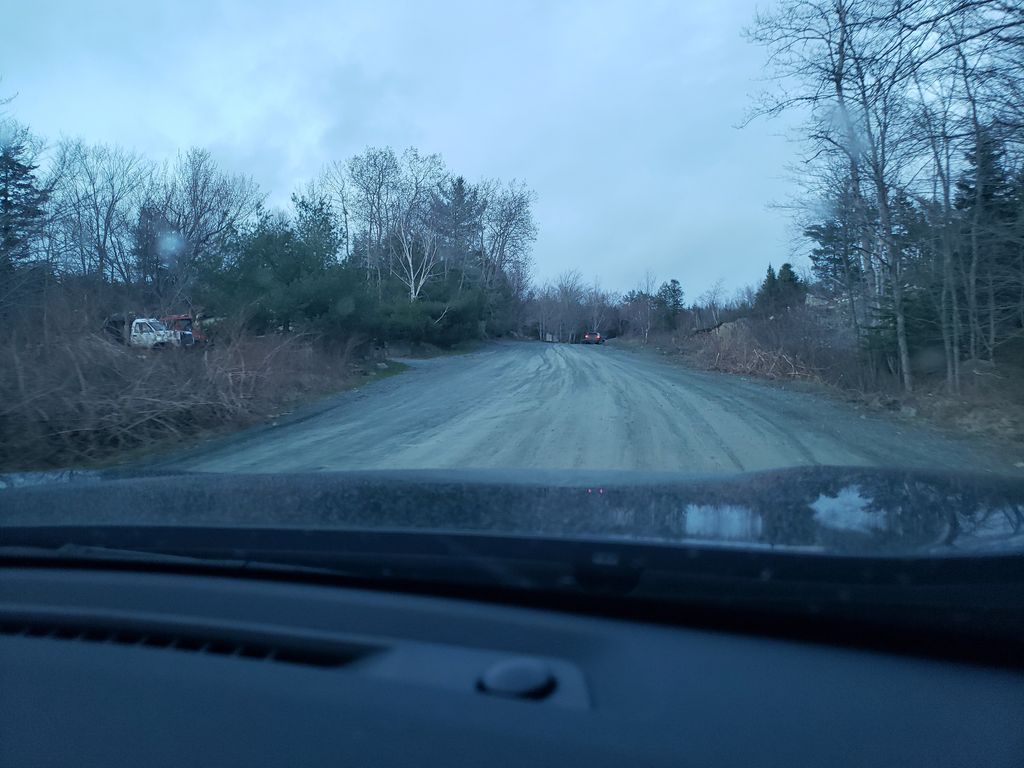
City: halifax